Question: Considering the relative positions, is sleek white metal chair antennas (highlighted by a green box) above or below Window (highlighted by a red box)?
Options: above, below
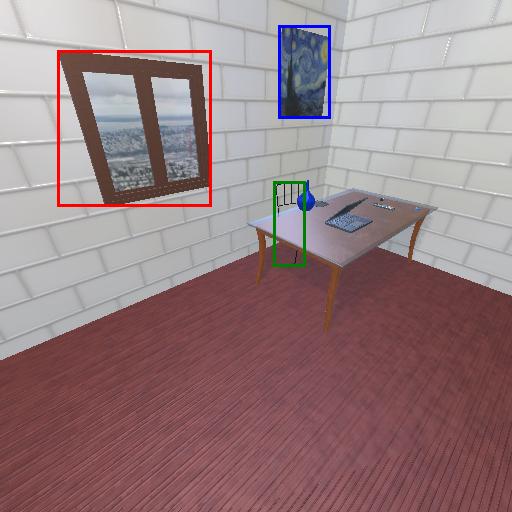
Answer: above